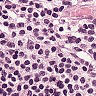
Metastatic tissue present: no